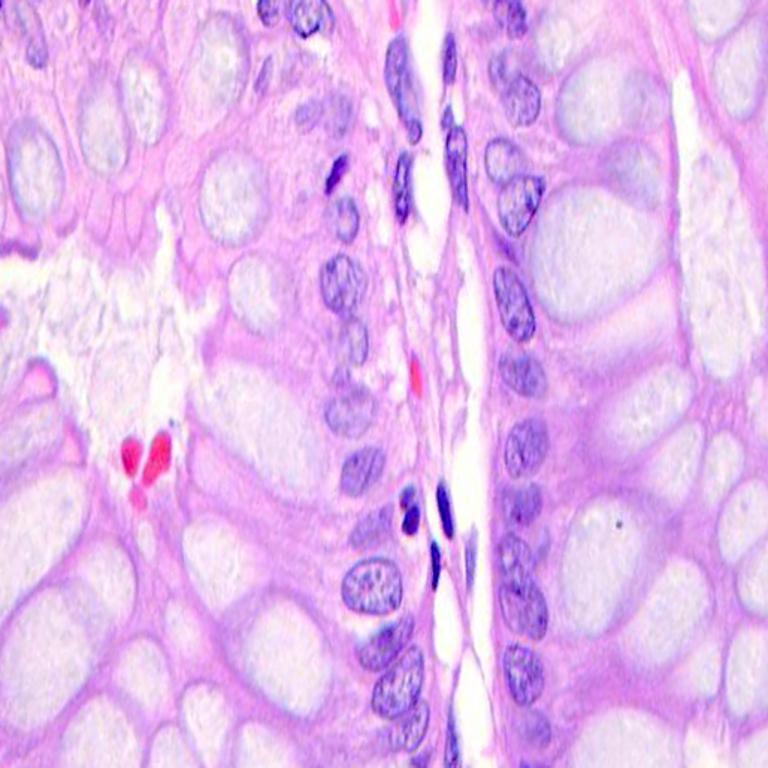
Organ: colon
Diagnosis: benign